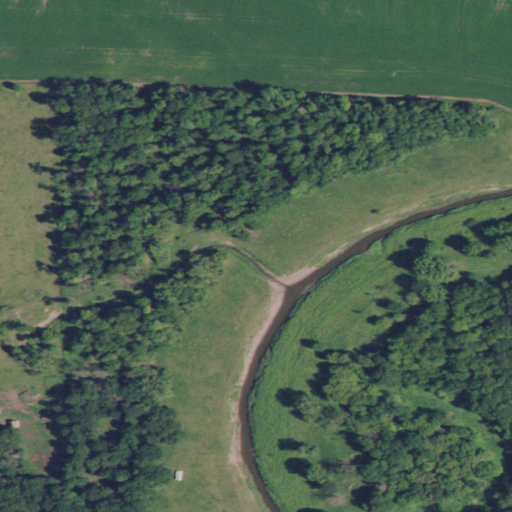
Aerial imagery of valley in North Dakota named Louden Coulee containing cultivated crops, woody wetlands, pasture, deciduous forest, and grassland